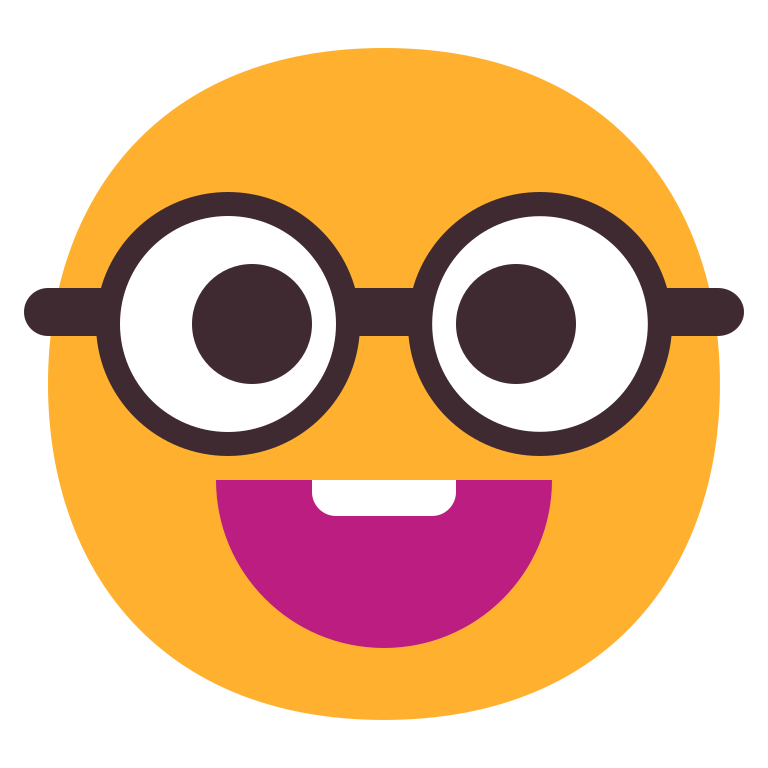
nerd face flat